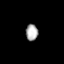
Tissue: prostate
Cell type: Epithelial cells
Senescence score: 0.2815
Nuclear area (px): 198
Mean DAPI intensity: 168.924